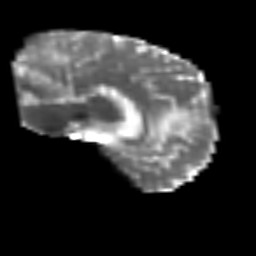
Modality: T2w
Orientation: sagittal
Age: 42
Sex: male
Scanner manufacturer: siemens
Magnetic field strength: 3 T
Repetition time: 3.2 s
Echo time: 0.081 s